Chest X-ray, PA view. Patient: 53 years old, sex M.
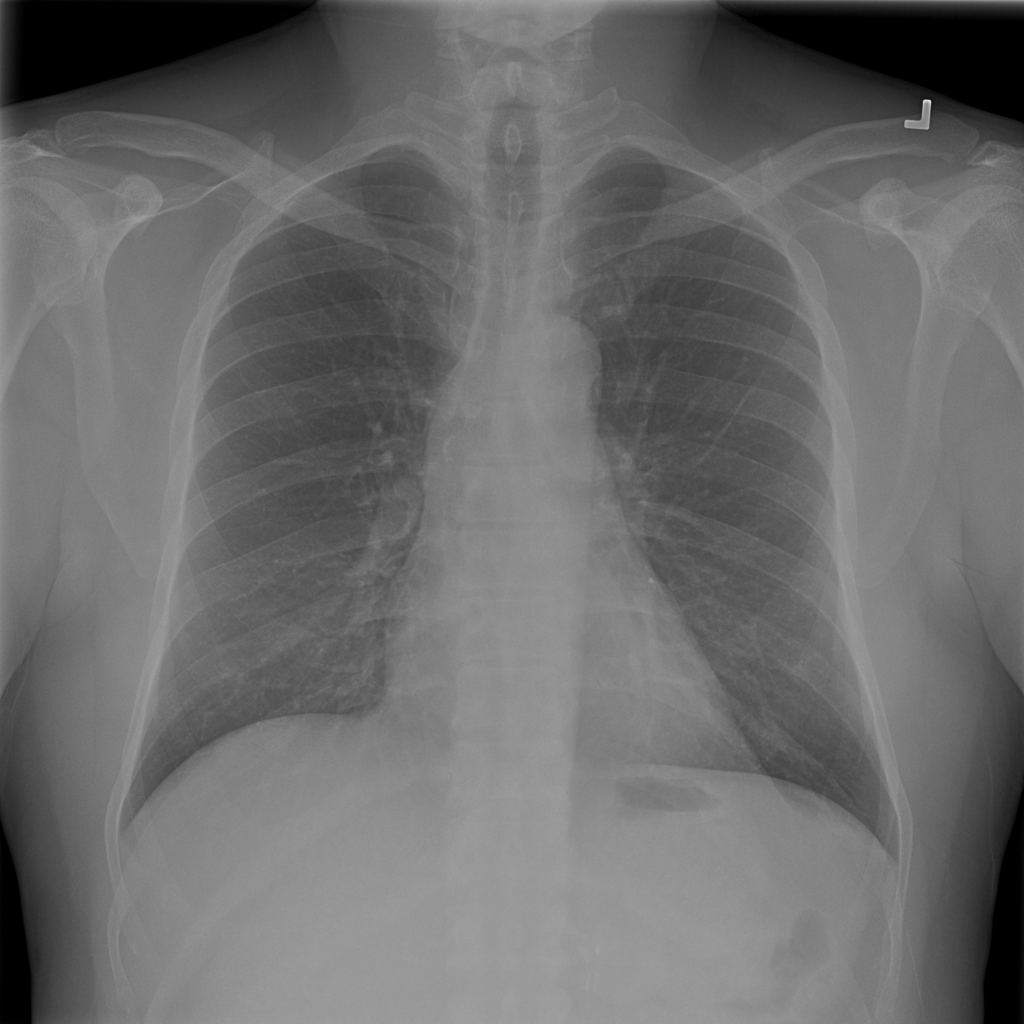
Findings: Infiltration